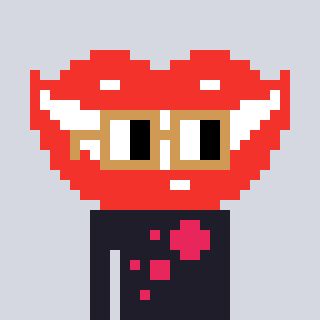
a pixel art character with square brown glasses, a smile-shaped head and a grayscale-colored body on a cool background